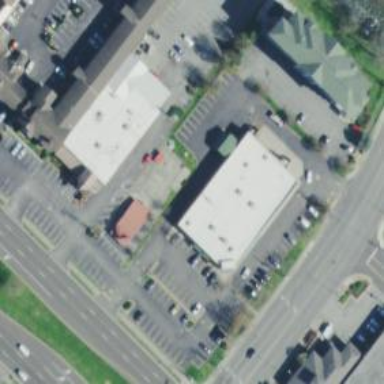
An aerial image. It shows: Pharmacy building providing healthcare services.